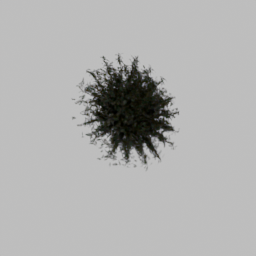
Label: nature